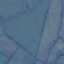
Land use / land cover class: Pasture